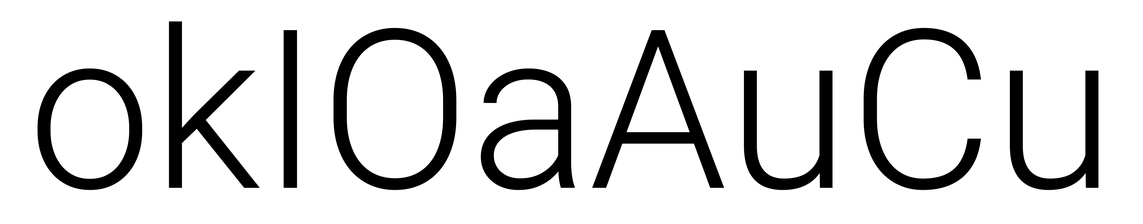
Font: Roboto_Light